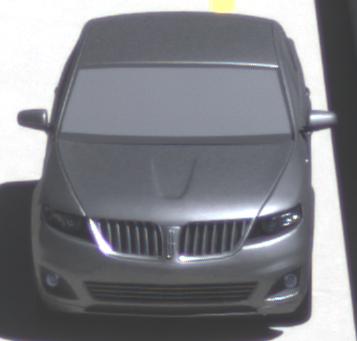
Make: Lincoln
Model: MKS
Detailed model: -
Model produced from: 2008
Model produced until: 2011
Doors: 4
Color: gray
Road condition: dry road
Daytime: midday
Contrast: high contrast